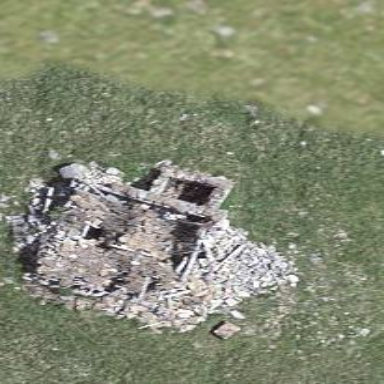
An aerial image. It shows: Historic building in ruins.